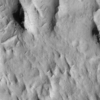
Label: not_dusty